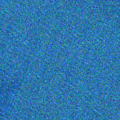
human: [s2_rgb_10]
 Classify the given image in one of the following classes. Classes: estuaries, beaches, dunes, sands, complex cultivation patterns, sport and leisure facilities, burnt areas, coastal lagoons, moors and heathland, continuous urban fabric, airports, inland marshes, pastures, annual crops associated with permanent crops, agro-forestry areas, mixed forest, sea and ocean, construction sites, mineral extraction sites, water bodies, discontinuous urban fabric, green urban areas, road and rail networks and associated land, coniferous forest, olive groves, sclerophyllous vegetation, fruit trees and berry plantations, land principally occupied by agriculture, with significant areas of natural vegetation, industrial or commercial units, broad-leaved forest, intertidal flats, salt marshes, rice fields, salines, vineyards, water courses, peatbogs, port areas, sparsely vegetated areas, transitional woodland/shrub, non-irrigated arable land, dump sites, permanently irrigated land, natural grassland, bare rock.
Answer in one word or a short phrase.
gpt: sea and ocean